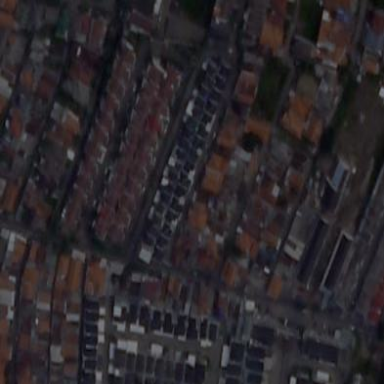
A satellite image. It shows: Residential area.